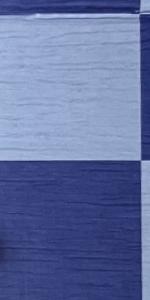
Label: Empty